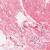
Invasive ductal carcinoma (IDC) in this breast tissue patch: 1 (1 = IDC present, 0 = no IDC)